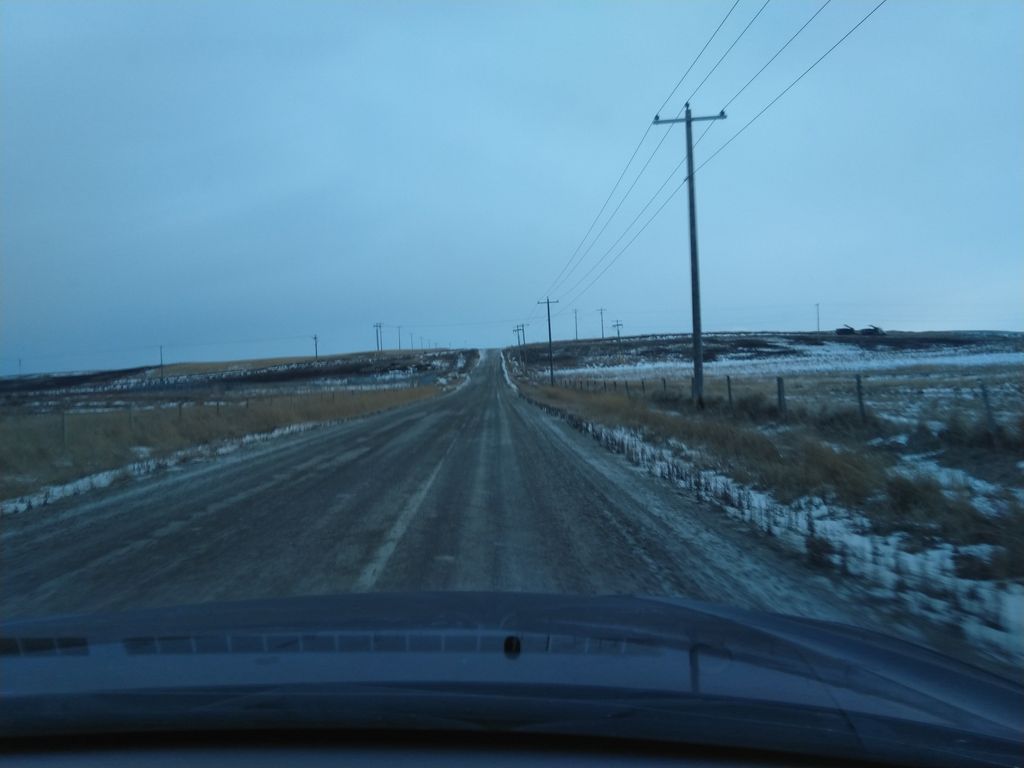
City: calgary